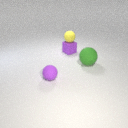
small yellow rubber sphere above small purple rubber cube